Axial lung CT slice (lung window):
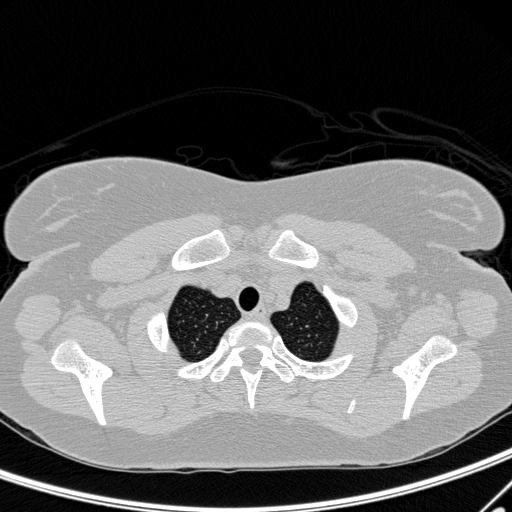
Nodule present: no